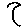
Label: moon